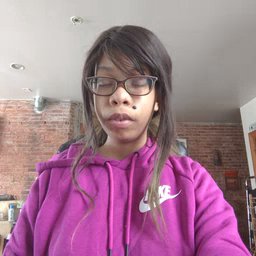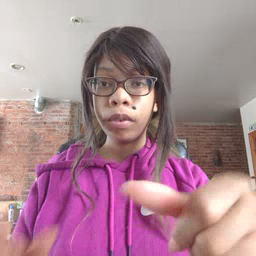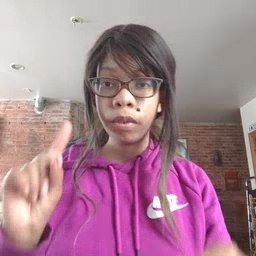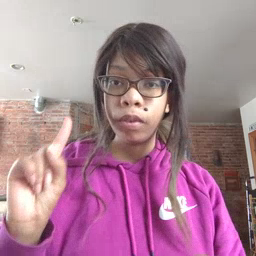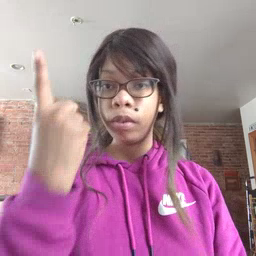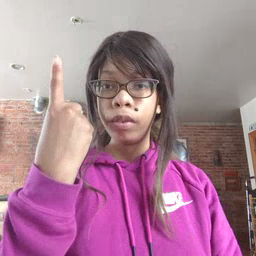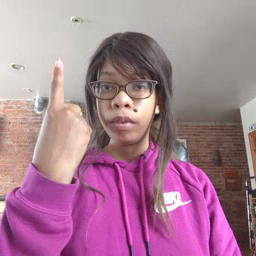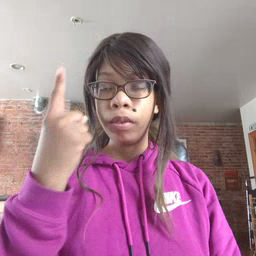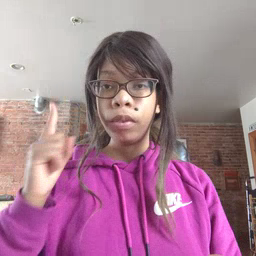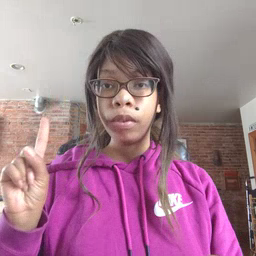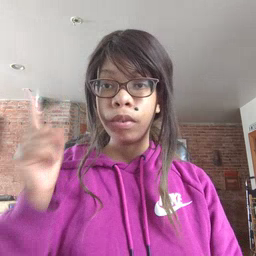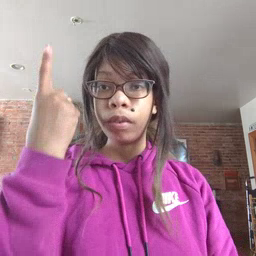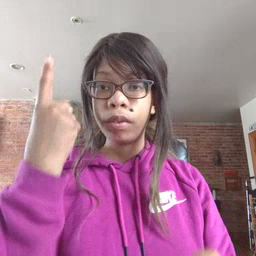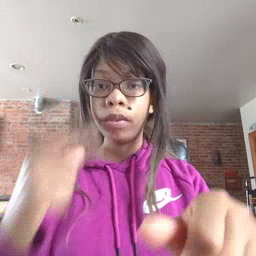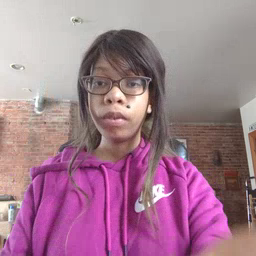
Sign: first